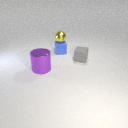
small gray rubber cube to the right of large purple metal cylinder